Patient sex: M
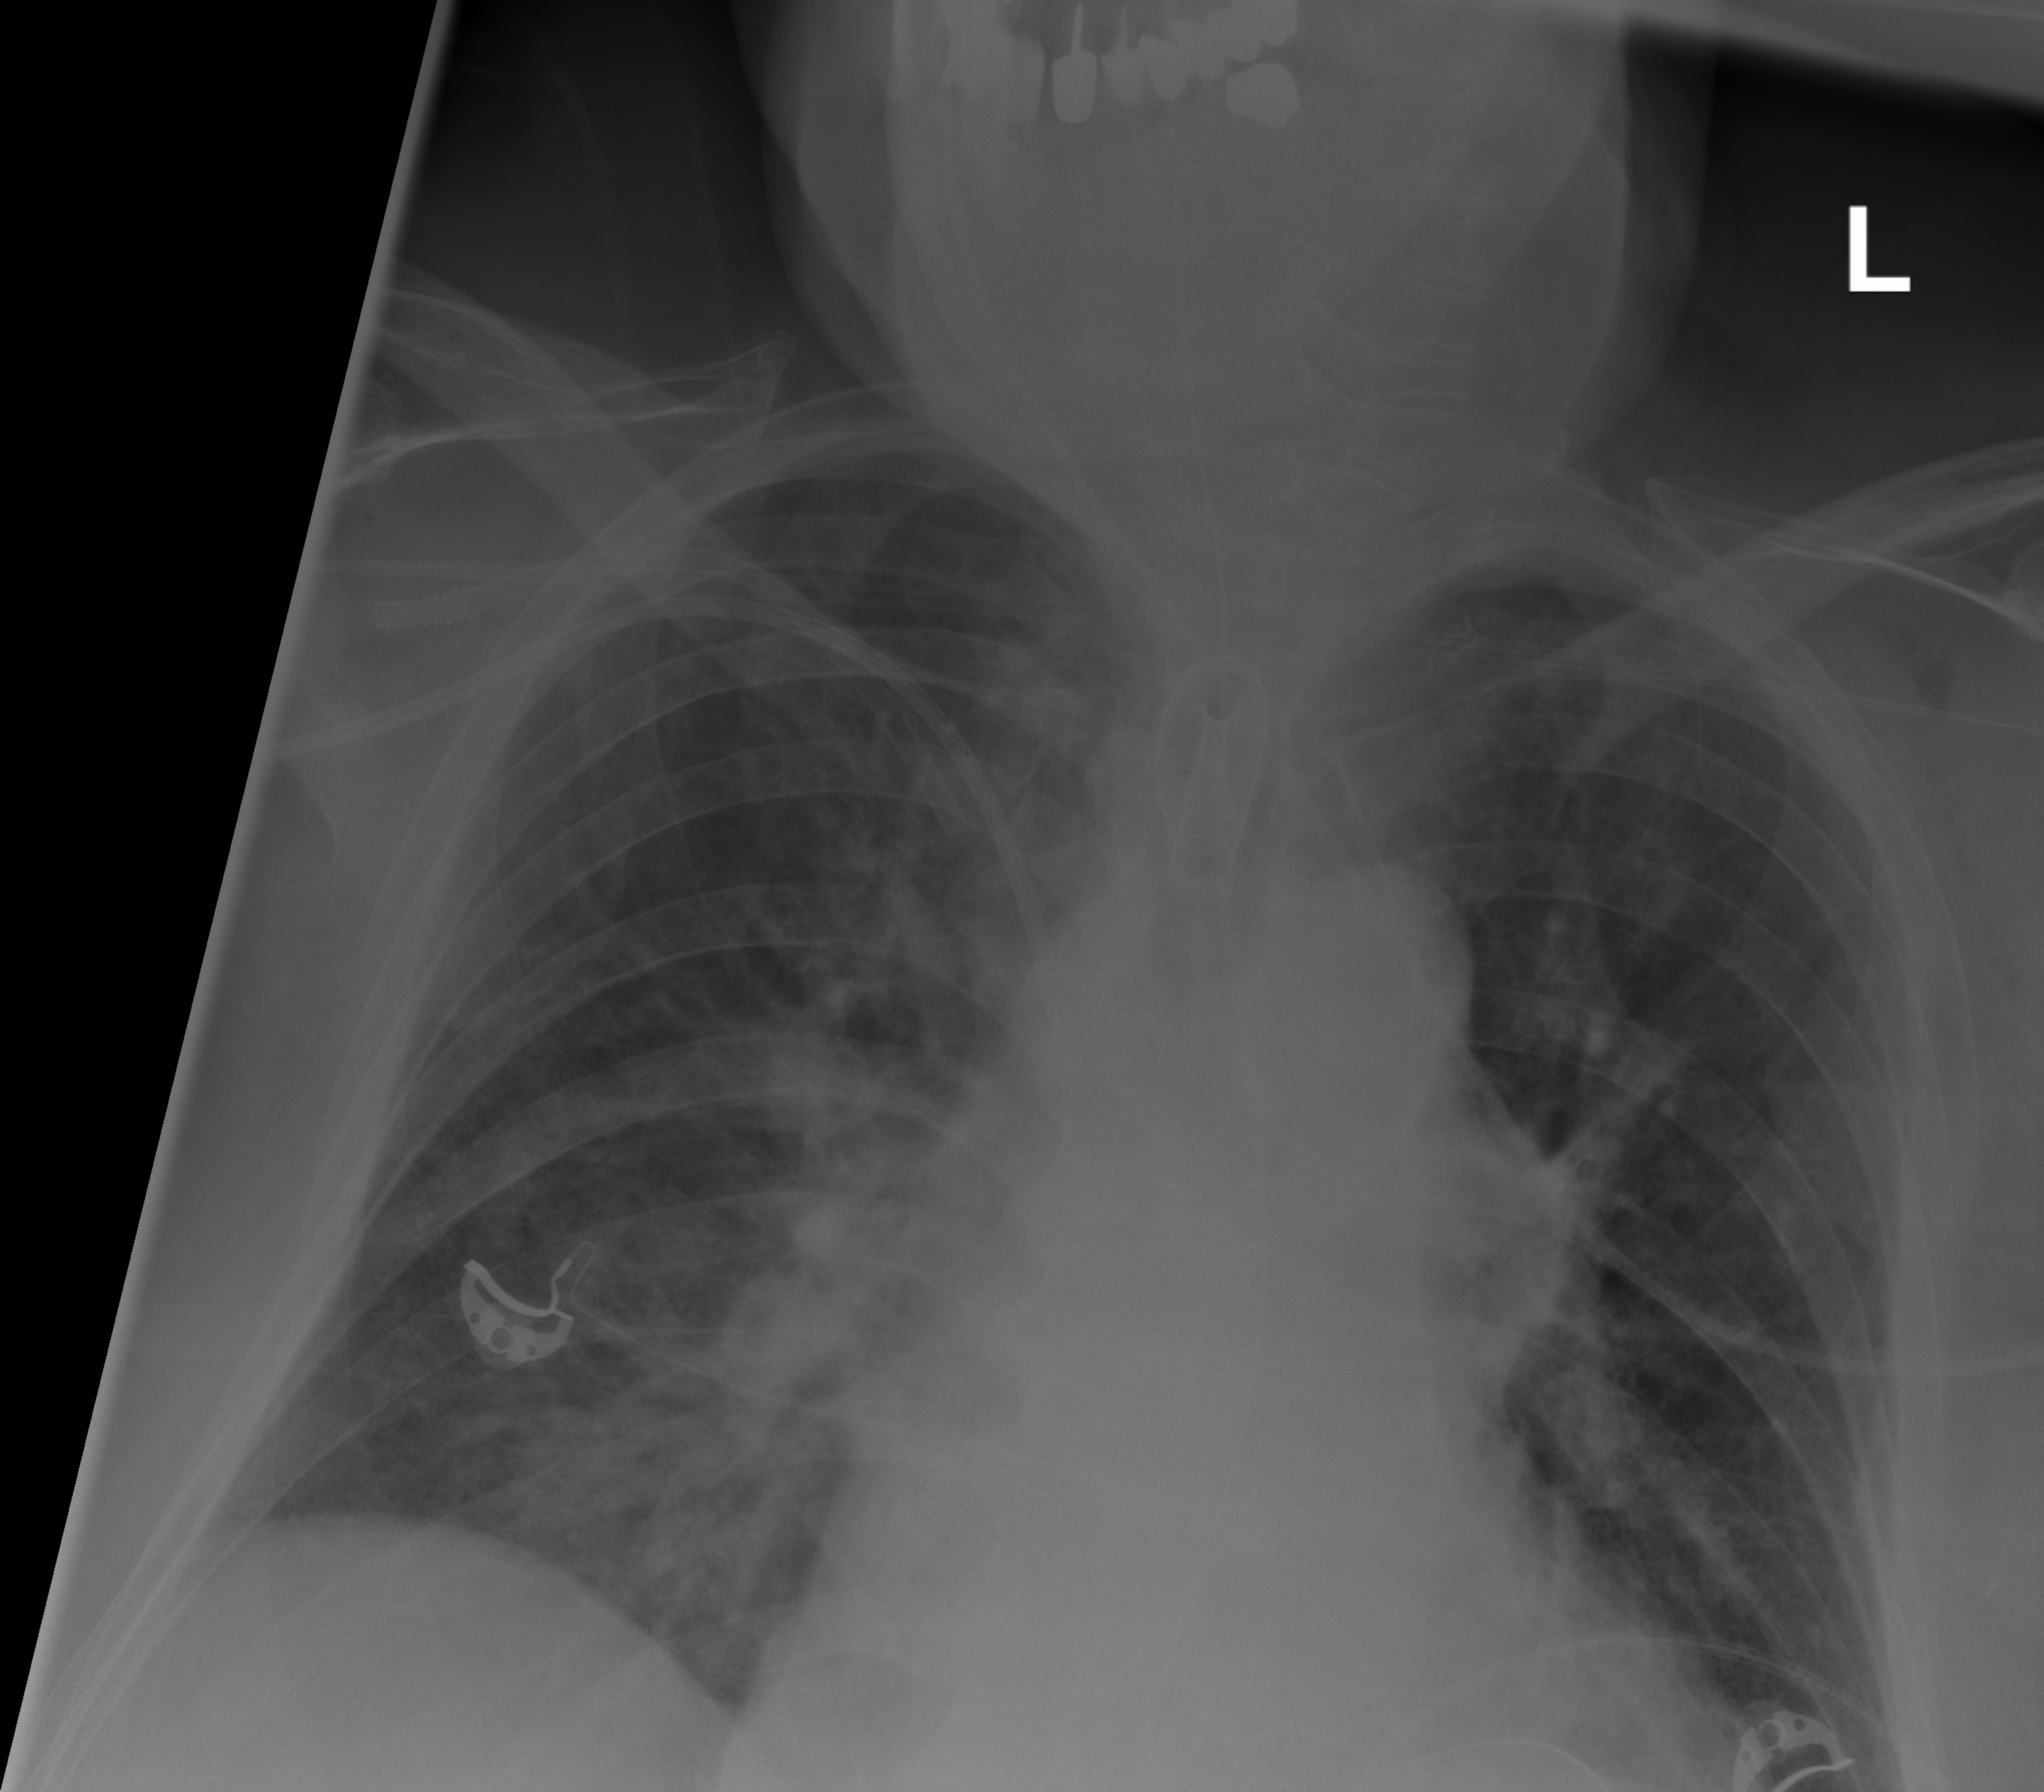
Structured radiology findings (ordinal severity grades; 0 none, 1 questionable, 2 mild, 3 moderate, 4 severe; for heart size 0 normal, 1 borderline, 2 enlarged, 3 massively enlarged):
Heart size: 2
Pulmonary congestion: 2
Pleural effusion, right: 0
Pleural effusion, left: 0
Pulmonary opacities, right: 2
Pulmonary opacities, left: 0
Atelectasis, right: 2
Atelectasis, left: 0